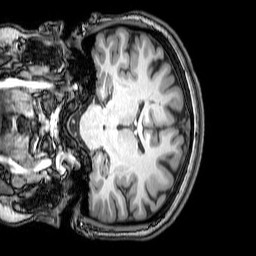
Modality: T1w
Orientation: coronal
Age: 19
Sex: female